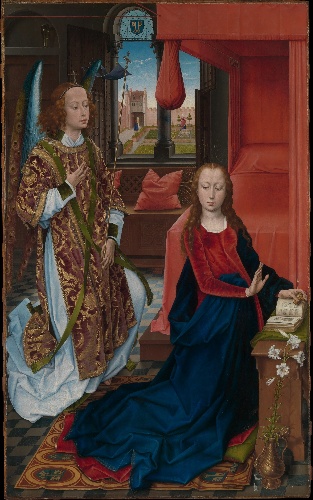
Title: The Annunciation
Artist: Hans Memling
Artist bio: Netherlandish, Seligenstadt, active by 1465–died 1494 Bruges
Date: ca. 1465–70
Object type: Painting
Classification: Paintings
Medium: Oil on wood
Dimensions: 73 1/4 x 45 1/4 in. (186.1 x 114.9 cm)
Department: European Paintings
Credit line: Gift of J. Pierpont Morgan, 1917
Accession year: 1917
Repository: Metropolitan Museum of Art, New York, NY
Tags: Men|Annunciation|Virgin Mary|Bedrooms|Archangel Gabriel|Beds